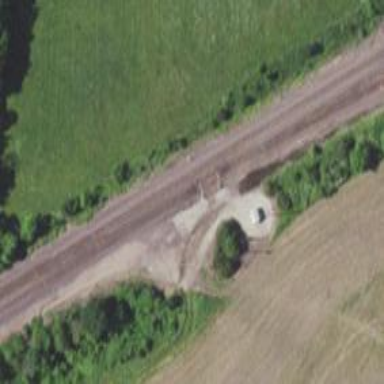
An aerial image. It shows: Junction on the railway.